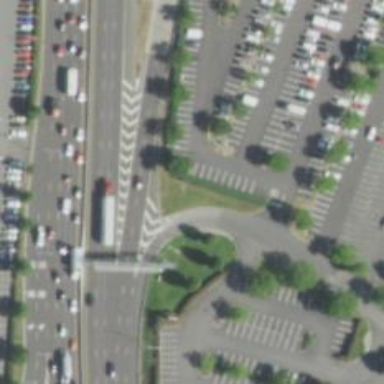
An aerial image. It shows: Trunk link highway with asphalt surface.